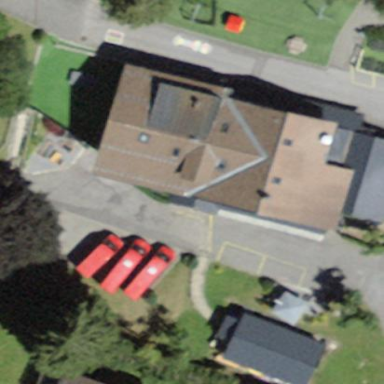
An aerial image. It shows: School building.